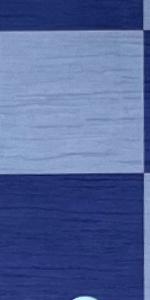
Label: Empty